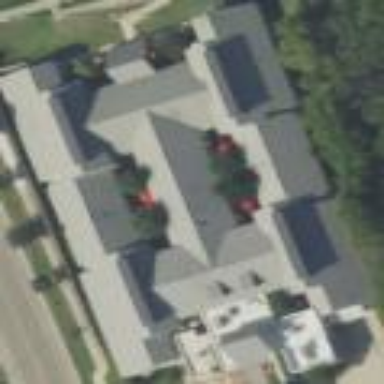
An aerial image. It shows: Nursing home building.